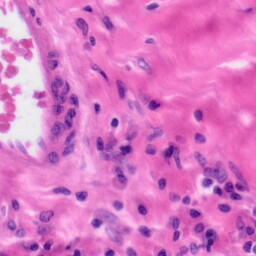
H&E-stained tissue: Tonsil